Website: lowes
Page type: payment
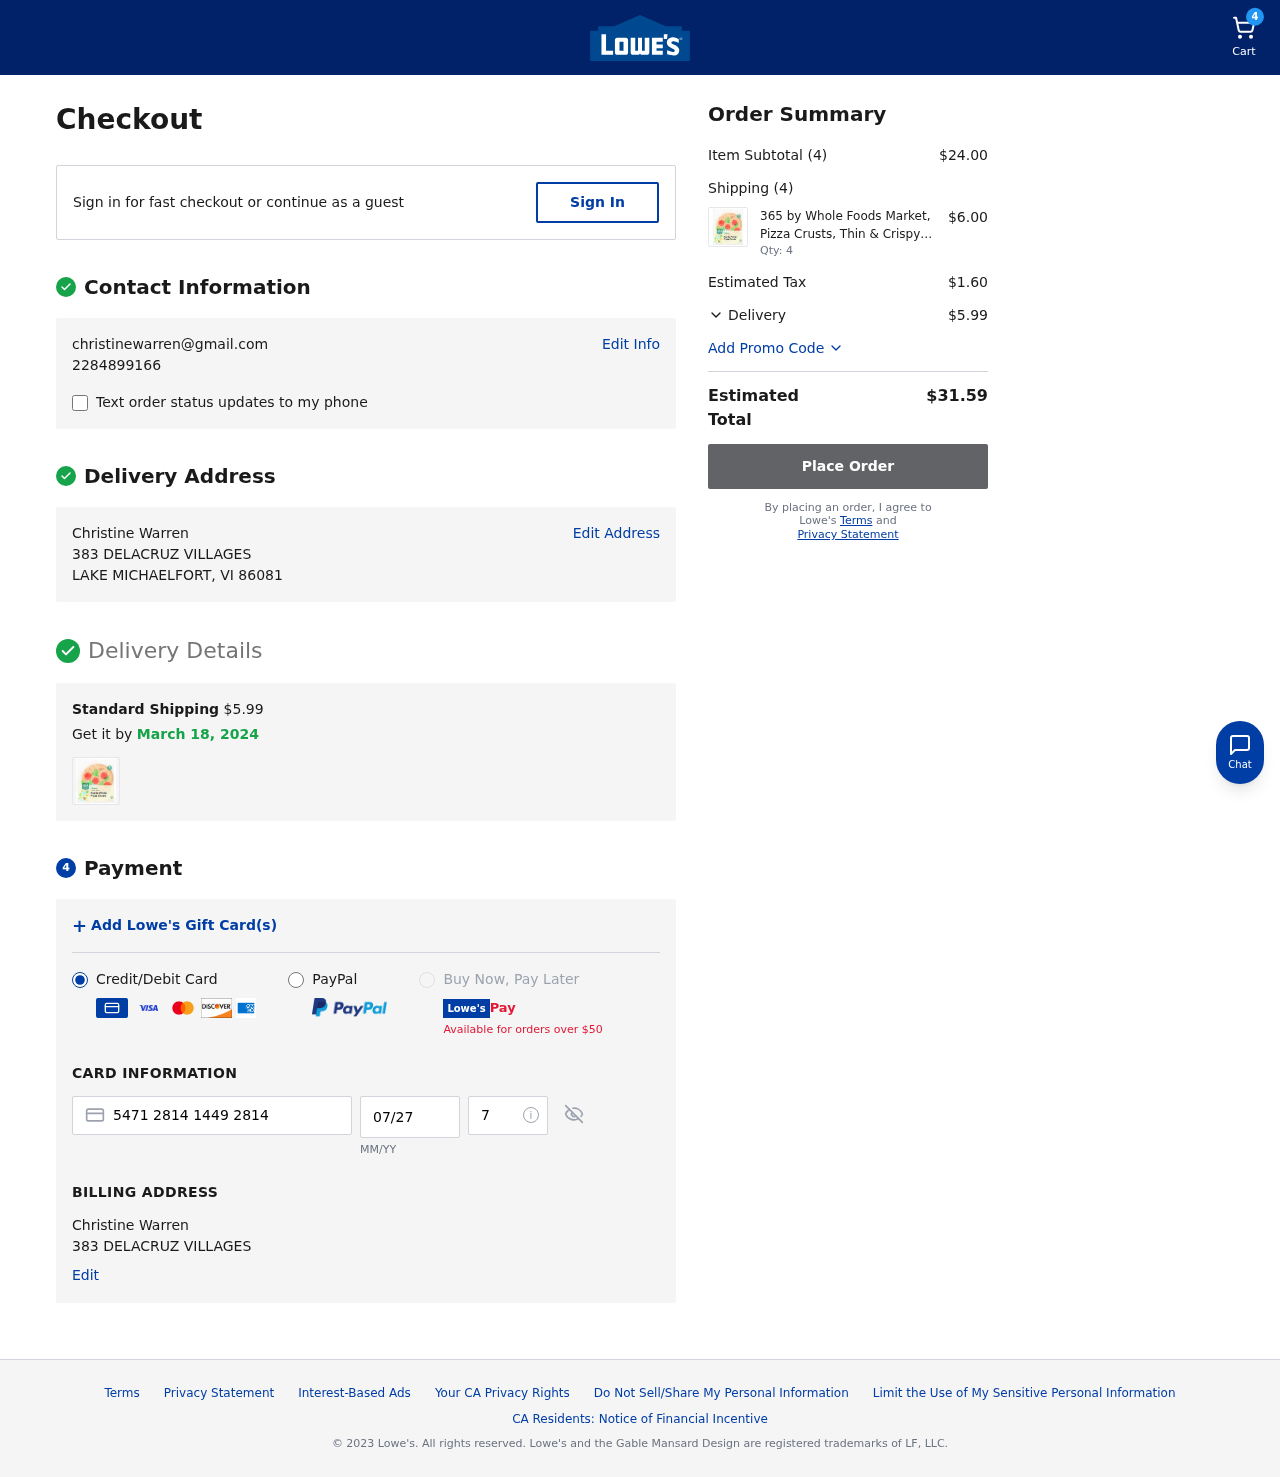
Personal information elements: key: PII_CARD_CVV
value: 745
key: PII_CARD_EXPIRY
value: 07/27
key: PII_CARD_NUMBER
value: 5471 2814 1449 2814
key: PII_EMAIL
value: christinewarren@gmail.com
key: PII_FULLNAME
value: Christine Warren
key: PII_FULLNAME2
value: Christine Warren
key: PII_PHONE
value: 2284899166
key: PII_STREET
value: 383 DELACRUZ VILLAGES
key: PII_STREET2
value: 383 DELACRUZ VILLAGES
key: PII_CITY_STATE_ZIP
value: LAKE MICHAELFORT, VI 86081
Product elements: key: PRODUCT1_NAME
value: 365 by Whole Foods Market, Pizza Crusts, Thin & Crispy Rustic White (2 Pack), 3.5 Ounce
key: PRODUCT1_PRICE
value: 6
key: PRODUCT1_QUANTITY
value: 4
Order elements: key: ORDER_NUM_ITEMS
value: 4
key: ORDER_SHIPPING_COST
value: $5.99
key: ORDER_DELIVERY_DATE
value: March 18, 2024
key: ORDER_SUBTOTAL
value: $24.00
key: ORDER_NUM_ITEMS2
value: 4
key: ORDER_TAX
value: $1.60
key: ORDER_SHIPPING_COST2
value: $5.99
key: ORDER_TOTAL
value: $31.59